Question: I am trying to use the PushBullet API but I am having some problems with it authenticating my API Key mainly because I am not sure how to properly make a POST to the API.
I tried researching online but I couldn't find what -u means. Does this mean it should go in the header or apart of the data?
'''
curl https://api.pushbullet.com/api/pushes -u API_KEY: -d device_iden=u1qSJddxeKwOGuGW -d type=note -d title=Title -d body=Body -X POST
'''
I tried to do a Postman like so (I blocked out where the key and device go):

What am I doing wrong?
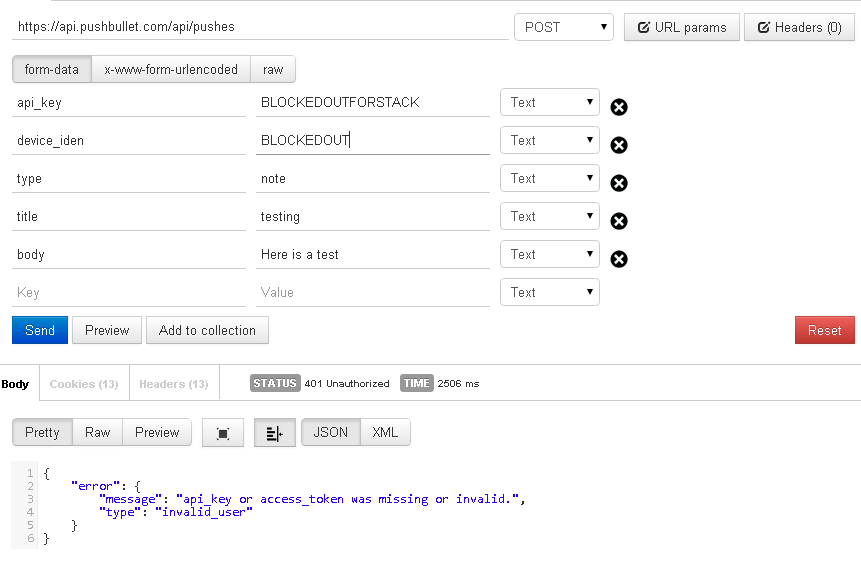
Answer: I figured it out I needed to add Authorization to the header. Then in the header I used the key as the username. All working now!